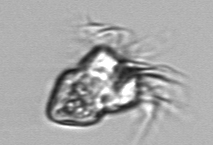
Label: Strombidium_inclinatum